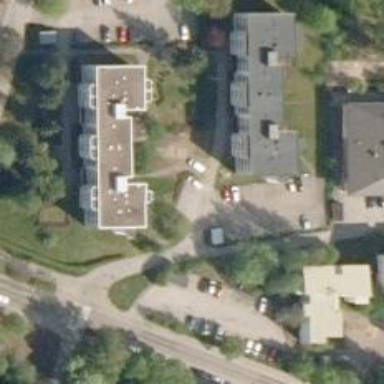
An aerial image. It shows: Parking space is available.